Field crop: tomato
Growth stage: 1
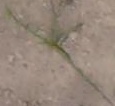
Species: cyperus